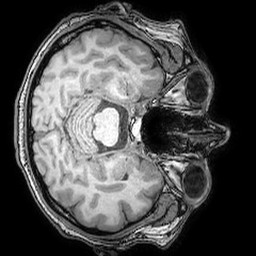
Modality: T1w
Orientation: axial
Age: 34
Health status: ill
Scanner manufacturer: philips
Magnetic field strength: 3 T
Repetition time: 0.007 s
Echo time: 0.0035 s